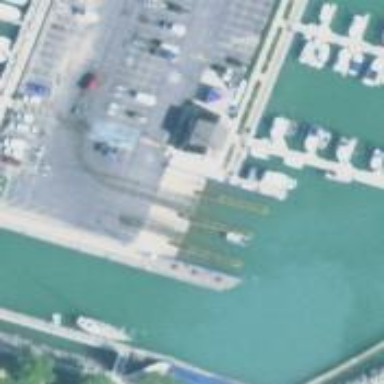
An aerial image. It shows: Slipway on leisure land.